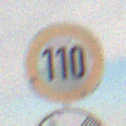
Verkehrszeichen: Geschwindigkeit110
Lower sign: EndeUeberholverbot
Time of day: MorningAfternoon
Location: Outdoor (Nature)
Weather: Overcast
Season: Winter
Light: Natural